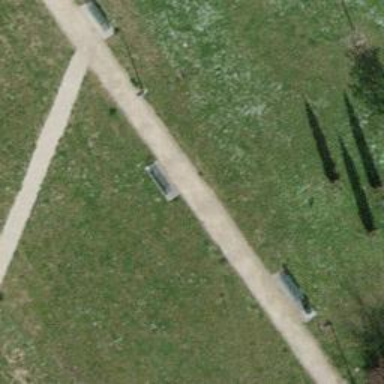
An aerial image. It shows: Bench.